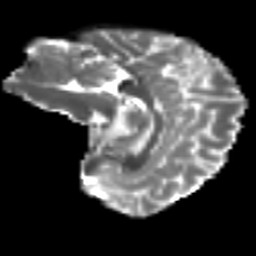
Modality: T2w
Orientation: sagittal
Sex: female
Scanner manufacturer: ge
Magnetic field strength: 3 T
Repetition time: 7 s
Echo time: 0.08 s